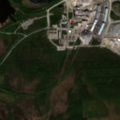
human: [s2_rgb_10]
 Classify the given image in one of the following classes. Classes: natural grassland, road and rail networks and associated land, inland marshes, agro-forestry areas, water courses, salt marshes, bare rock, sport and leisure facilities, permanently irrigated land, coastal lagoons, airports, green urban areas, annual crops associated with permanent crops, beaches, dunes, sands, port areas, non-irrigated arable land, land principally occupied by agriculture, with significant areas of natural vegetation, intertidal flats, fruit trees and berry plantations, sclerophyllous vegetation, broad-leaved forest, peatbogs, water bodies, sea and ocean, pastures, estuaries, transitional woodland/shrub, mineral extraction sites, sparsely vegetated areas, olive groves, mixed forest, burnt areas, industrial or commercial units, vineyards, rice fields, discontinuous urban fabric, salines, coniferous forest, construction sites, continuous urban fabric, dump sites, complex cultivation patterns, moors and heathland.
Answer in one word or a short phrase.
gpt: mineral extraction sites, dump sites, mixed forest, transitional woodland/shrub